Рядом с мальчиком, стоящим на берегу реки, проплывает со скоростью $v_{0}$ тяжёлая льдина прямоугольной формы с ровной горизонтальной поверхностью. Мальчик пускает камень массы $m$ скользить по поверхности льдины от её края. Начальная скорость камня равна скорости льдины и направлена под углом $\alpha=60^{\circ}$ к берегу (см. рисунок).  Сила трения между камнем и льдом не зависит от относительной скорости камня. Мальчик заметил, что скорость камня была минимальной, когда камень оказался на расстоянии $h$ от ближнего к нему края льдины.
Какое количество теплоты $Q$ выделится за время скольжения камня по поверхности льдины?
На каком расстоянии $s$ от мальчика будет находиться камень в момент остановки относительно льдины?
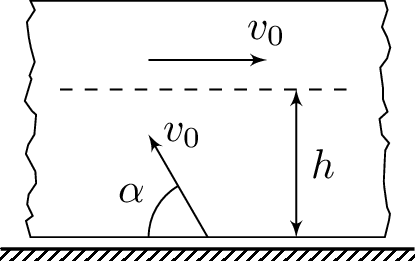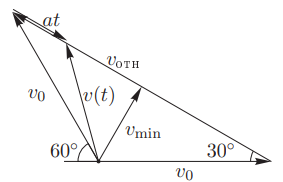
Какое количество теплоты $Q$ выделится за время скольжения камня по поверхности льдины?
Решение: Перейдём в инерциальную систему отсчёта, в которой льдина неподвижна (см. рисунок).  В этой системе отсчёта скорость камня $$ \vec{v}_{отн}=\vec{v}_{камня}-\vec{v}_{льдины}. $$ В начальный момент скорость камня относительно льдины $v_{1}=\sqrt{3} v_{0}$. Когда скольжение прекратится, скорость камня относительно льдины будет равна нулю. В этой системе отсчёта вся кинетическая энергия камня перейдёт в теплоту: $$ Q=\frac{3 m v_{0}^{2}}{2}. $$
Ответ: $$ Q=\frac{3 m v_{0}^{2}}{2}. $$

На каком расстоянии $s$ от мальчика будет находиться камень в момент остановки относительно льдины?
Решение: Движение камня в системе отсчёта льдины равноускоренное с ускорением $\vec{a}$: на камень действует постоянная сила трения скольжения, направленная против относительной скорости. Так как льдина движется равномерно, движение камня равноускоренное и в исходной системе отсчёта. $$ \vec{v}(t)=\vec{v}_{0}+\vec{a} t. $$ Из треугольника скоростей видим, что скорость минимальна в момент, когда она перпендикулярна относительной скорости. В этот момент относительная скорость в два раза меньше своего исходного значения, так как треугольник равнобедренный. Таким образом, скорость камня относительно мальчика минимальна через время $t / 2$, где $t=v_{1} / a$ — время движения до остановки. Смещение камня относительно льдины за это время составило $$ L_{1}=v_{1} \frac{t}{2}-\frac{a}{2}\left(\frac{t}{2}\right)^{2}=\frac{3 v_{1}^{2}}{8 a}=\frac{9 v_{0}^{2}}{8 a}. $$ Тогда расстояние от края льдины до камня в этот момент времени $$ h=L_{1} \sin 30^{\circ}=\frac{9 v_{0}^{2}}{16 a}, $$ откуда $$ \frac{v_{0}^{2}}{a}=\frac{16}{9} h. $$ Смещение камня в направлении, перпендикулярном берегу, за все время скольжения $$ s_{y}=\frac{v_{1}^{2}}{2 a} \sin 30^{\circ}=\frac{3 v_{0}^{2}}{4 a}=\frac{4}{3} h. $$ Смещение камня вдоль берега складывается из смещения льдины за время скольжения и смещения камня относительно льдины: $$ s_{x}=v_{0} t-\frac{v_{1}^{2}}{2 a} \cos 30^{\circ}=v_{0} \frac{\sqrt{3} v_{0}}{a}-\frac{3 \sqrt{3} v_{0}^{2}}{4 a}=\frac{\sqrt{3} v_{0}^{2}}{4 a}=\frac{4}{3 \sqrt{3}} h. $$ Смещение относительно мальчика $$ s=\sqrt{s_{x}^{2}+s_{y}^{2}}=\frac{8}{3 \sqrt{3}} h. $$
Ответ: $$ s=\frac{8}{3 \sqrt{3}} h. $$
Темы:
T, Механика, Кинематика, Сложение скоростей, Всероссийские, Трение